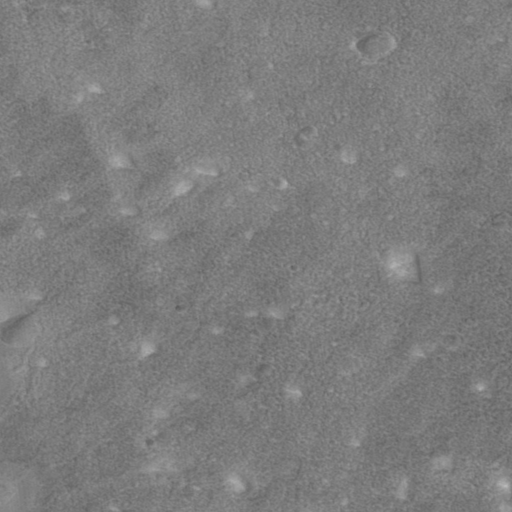
Classes present: Background, Cone